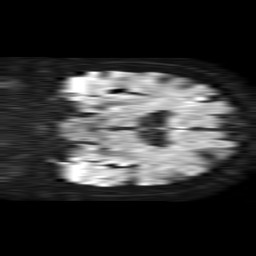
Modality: TRACE
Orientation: coronal
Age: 82
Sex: female
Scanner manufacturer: philips
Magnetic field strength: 1.5 T
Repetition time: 4.6 s
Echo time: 0.08941 s